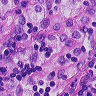
Metastatic tissue present: no